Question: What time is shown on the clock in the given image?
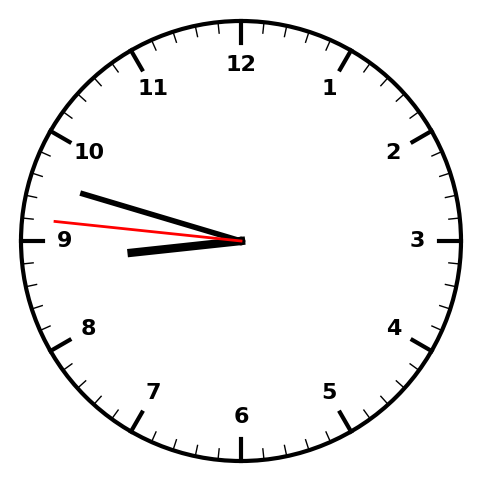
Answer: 08:47:46